Aerial crown-view tile of a tropical tree (Barro Colorado Island, Panama), acquired 20240918:
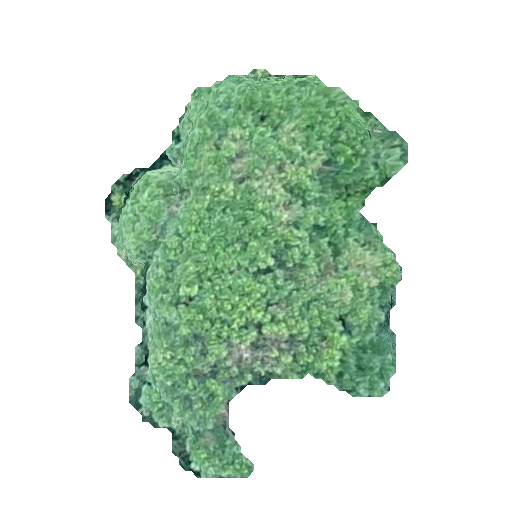
Species: Calophyllum longifolium
GBIF accepted scientific name: Calophyllum longifolium
Crown area: 127.168 m²